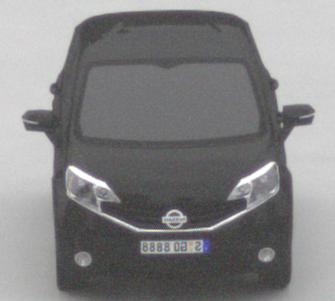
Make: Nissan
Model: Note 1.2
Detailed model: Note (E12) (10/13 - 12/16)
Model produced from: 2013/10
Model produced until: 2015/09
Doors: 5
Color: black
Road condition: dry road
Daytime: morning or afternoon
Contrast: low contrast